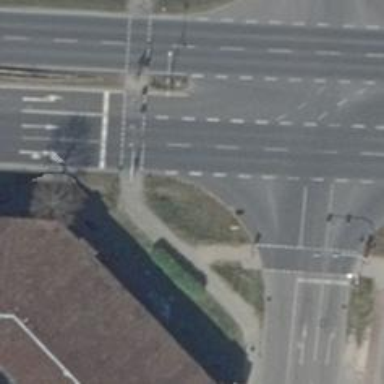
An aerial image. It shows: Road crossing with traffic signals.